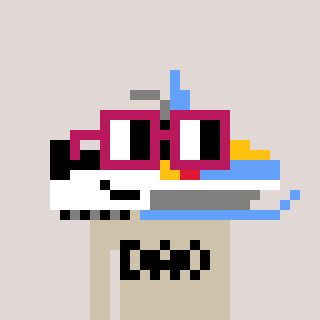
a pixel art character with square dark red glasses, a snowmobile-shaped head and a bege-colored body on a warm background